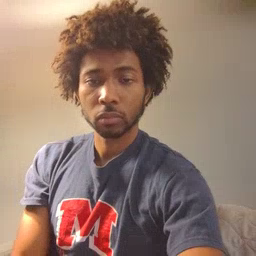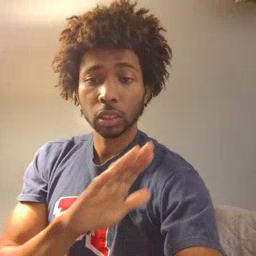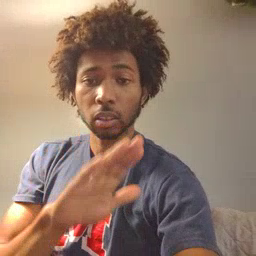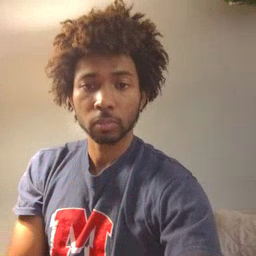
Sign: clean